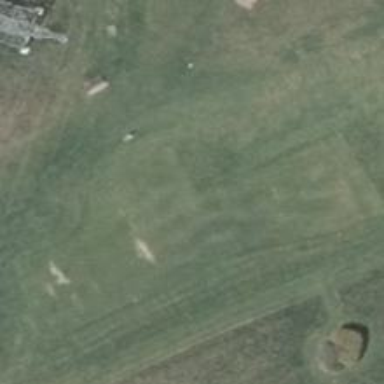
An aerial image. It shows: Golf tee.